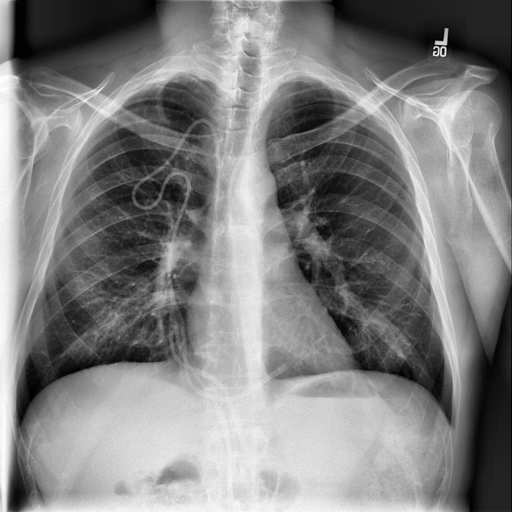
Finding: NORMAL